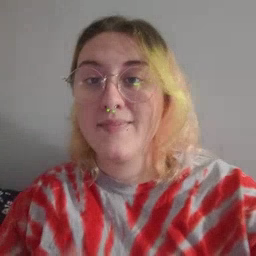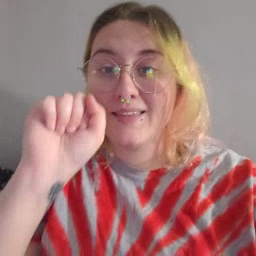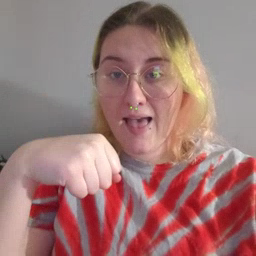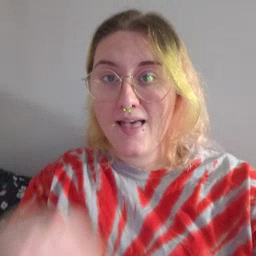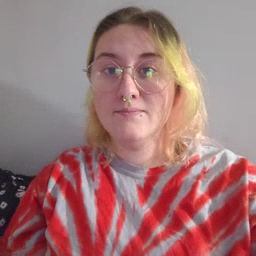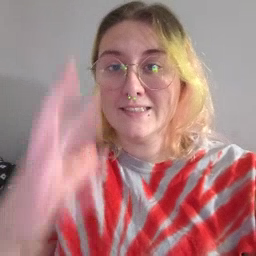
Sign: can